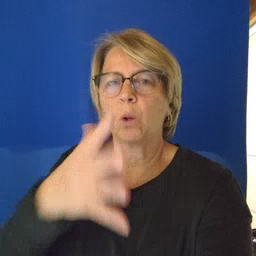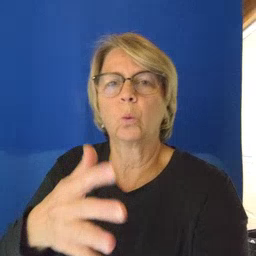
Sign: balloon